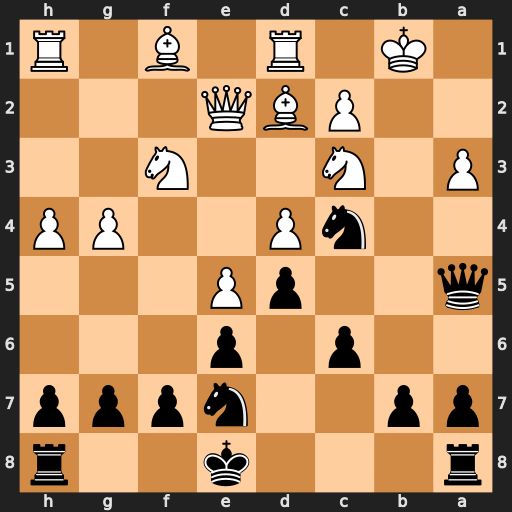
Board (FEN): r3k2r/pp2nppp/2p1p3/q2pP3/2nP2PP/P1N2N2/2PBQ3/1K1R1B1R
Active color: b
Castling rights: kq
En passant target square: -
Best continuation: Qb6+ Nb5 Qxb5+